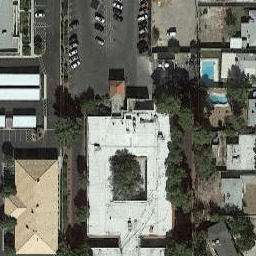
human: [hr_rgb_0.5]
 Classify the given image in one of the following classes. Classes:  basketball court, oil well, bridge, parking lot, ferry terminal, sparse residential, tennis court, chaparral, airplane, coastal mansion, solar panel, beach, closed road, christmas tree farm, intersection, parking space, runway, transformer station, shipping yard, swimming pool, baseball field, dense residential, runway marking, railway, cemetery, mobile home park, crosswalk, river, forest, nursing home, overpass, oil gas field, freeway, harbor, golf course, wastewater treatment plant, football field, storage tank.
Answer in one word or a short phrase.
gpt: nursing home